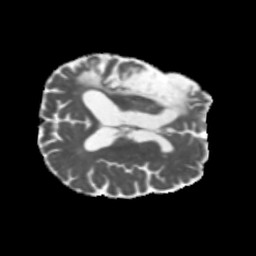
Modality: MD
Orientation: axial
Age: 71
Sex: male
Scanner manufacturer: siemens
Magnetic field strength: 3 T
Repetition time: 5.47 s
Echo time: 0.0854 s